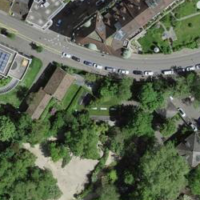
EUNIS habitat code: 53
Species observed at this site:
Omphalodes verna
Lonicera tatarica
Catalpa bignonioides
Nuphar lutea
Eurybia macrophylla
Bellis perennis
Ficus carica
Passer domesticus
Turdus merula